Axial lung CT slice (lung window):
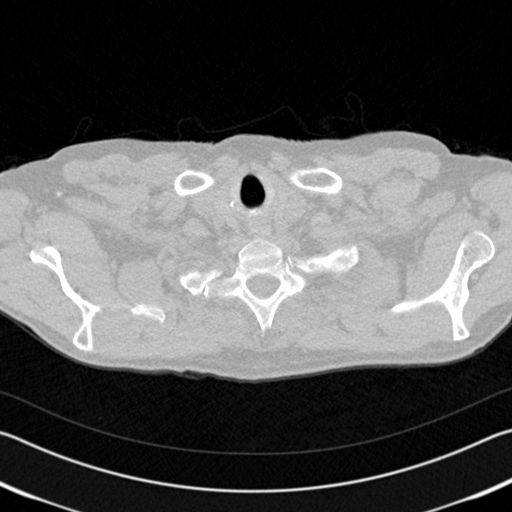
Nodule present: no